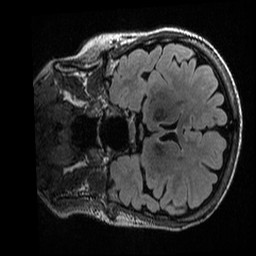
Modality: T2w
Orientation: coronal
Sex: female
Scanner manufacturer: ge
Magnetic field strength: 3 T
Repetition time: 6 s
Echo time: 0.1261 s